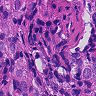
Metastatic tissue present: yes